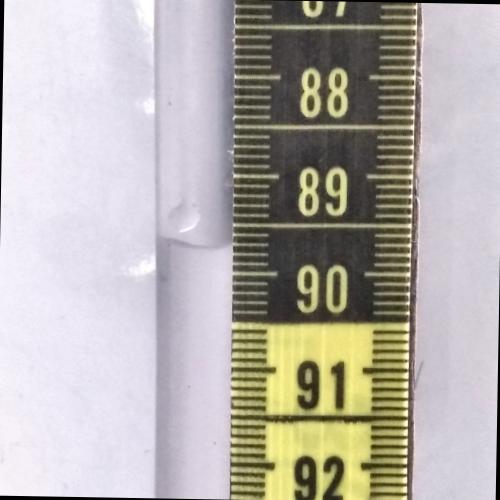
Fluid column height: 89.7 cm